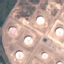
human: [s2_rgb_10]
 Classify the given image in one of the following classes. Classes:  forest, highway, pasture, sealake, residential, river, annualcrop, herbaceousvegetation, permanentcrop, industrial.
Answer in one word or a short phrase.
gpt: Industrial